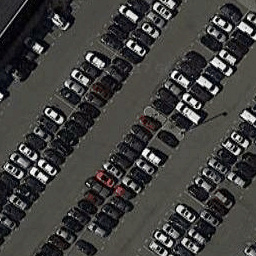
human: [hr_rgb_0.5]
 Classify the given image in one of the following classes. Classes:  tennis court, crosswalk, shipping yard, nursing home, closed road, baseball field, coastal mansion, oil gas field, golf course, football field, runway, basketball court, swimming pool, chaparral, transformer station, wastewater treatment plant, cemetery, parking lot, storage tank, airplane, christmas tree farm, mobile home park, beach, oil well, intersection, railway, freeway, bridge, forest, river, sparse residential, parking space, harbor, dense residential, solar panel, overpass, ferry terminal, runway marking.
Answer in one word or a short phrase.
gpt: parking lot